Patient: sex F, age 56
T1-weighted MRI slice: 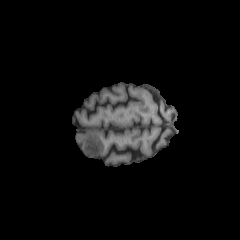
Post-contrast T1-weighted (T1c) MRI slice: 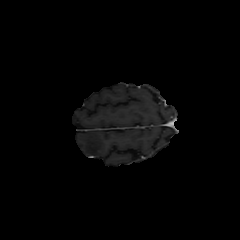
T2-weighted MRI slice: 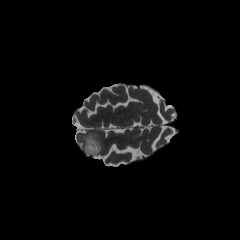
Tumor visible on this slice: yes
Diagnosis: Oligodendroglioma, IDH-mutant, 1p/19q-codeleted
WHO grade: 2